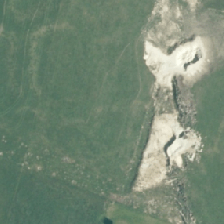
Land cover: shortrotation_cropland